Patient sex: M
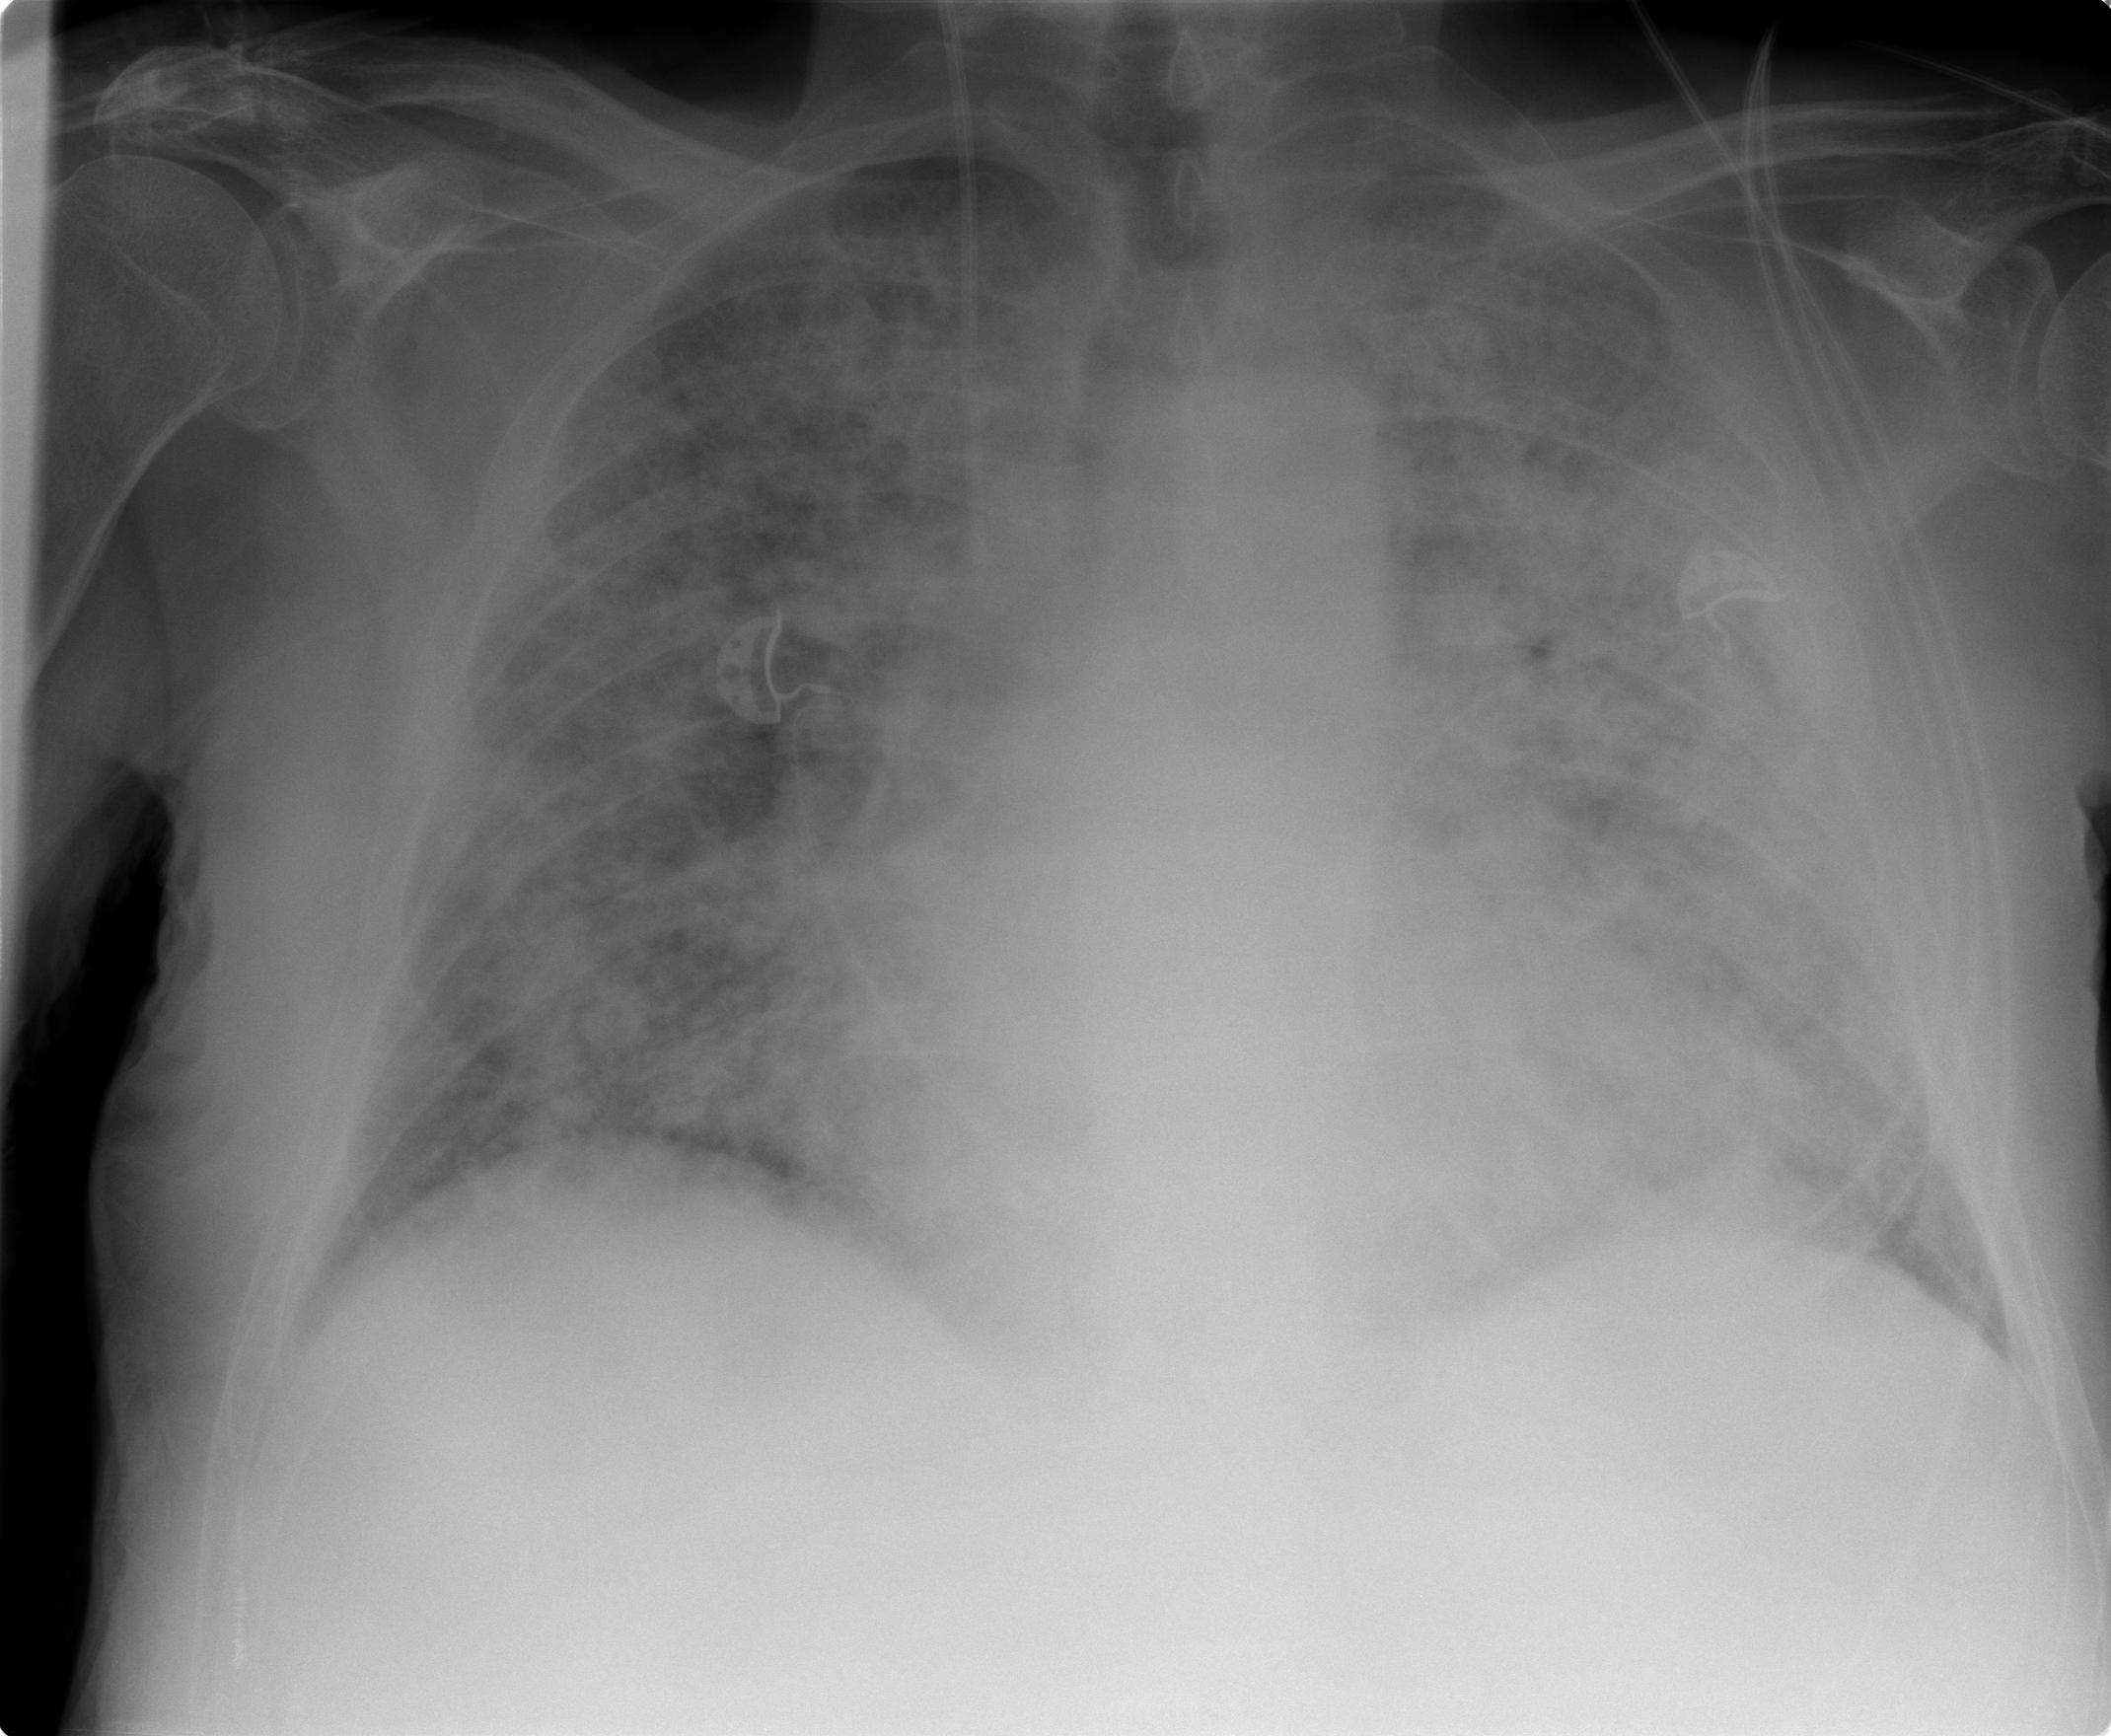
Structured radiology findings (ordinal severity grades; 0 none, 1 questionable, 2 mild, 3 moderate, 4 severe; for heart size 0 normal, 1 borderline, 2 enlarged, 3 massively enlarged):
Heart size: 2
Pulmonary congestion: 4
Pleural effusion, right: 0
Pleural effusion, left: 0
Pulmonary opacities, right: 3
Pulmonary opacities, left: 4
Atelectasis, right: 3
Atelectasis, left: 4